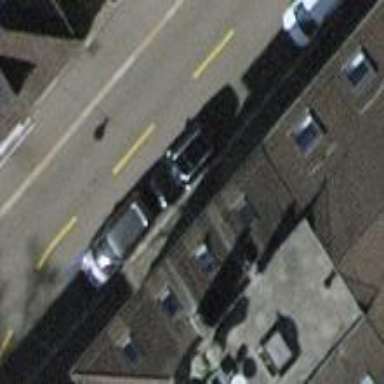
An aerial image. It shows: Parking lane.